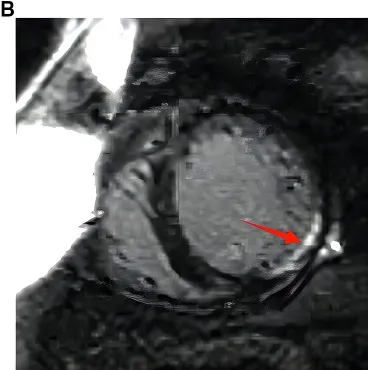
(B) Cardiac magnetic resonance imaging with gadolinium at diagnosis. The red arrow marks late gadolinium enhancement in the inferior and lateral walls of the left ventricle [or left ventricular something (bright liner enhancement).
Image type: radiology (mri)